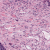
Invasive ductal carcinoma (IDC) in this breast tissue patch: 1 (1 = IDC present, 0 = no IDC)